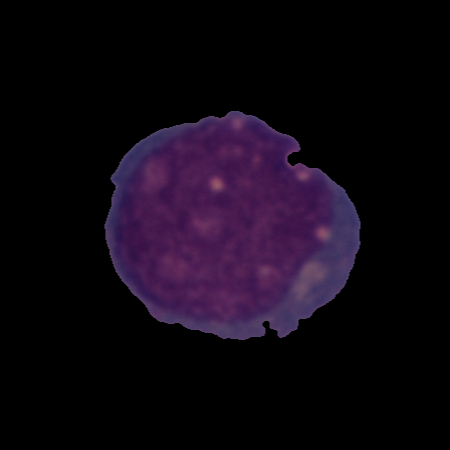
Label: cancer